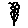
Label: flower